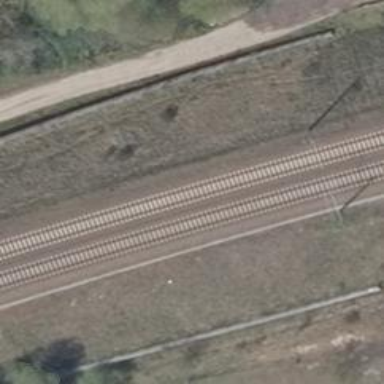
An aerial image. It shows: Railway with electrified contact lines running on embankment.